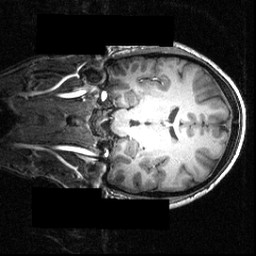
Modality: T1w
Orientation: coronal
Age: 20
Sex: male
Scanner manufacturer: siemens
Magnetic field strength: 3.951 T
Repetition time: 1.5 s
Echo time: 0.00335 s